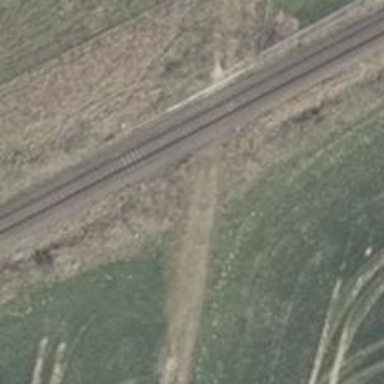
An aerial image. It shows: Light signal at railway crossing.